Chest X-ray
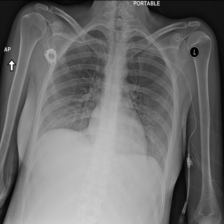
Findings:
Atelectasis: negative
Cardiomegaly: negative
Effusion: negative
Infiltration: negative
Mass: negative
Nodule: negative
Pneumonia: negative
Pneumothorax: negative
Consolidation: negative
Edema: negative
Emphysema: negative
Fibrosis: negative
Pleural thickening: negative
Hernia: negative